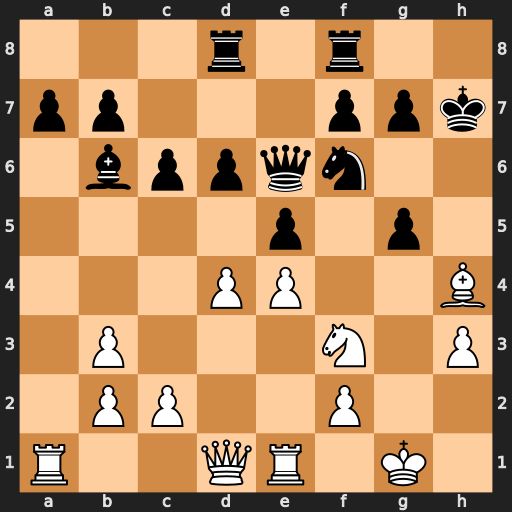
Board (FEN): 3r1r2/pp3ppk/1bppqn2/4p1p1/3PP2B/1P3N1P/1PP2P2/R2QR1K1
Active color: w
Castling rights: -
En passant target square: -
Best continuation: Nxg5+ Kg8 Nxe6